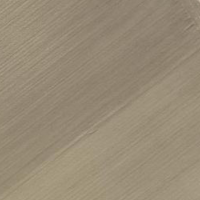
EUNIS habitat code: 52
Species observed at this site:
Milvus milvus
Ardea alba